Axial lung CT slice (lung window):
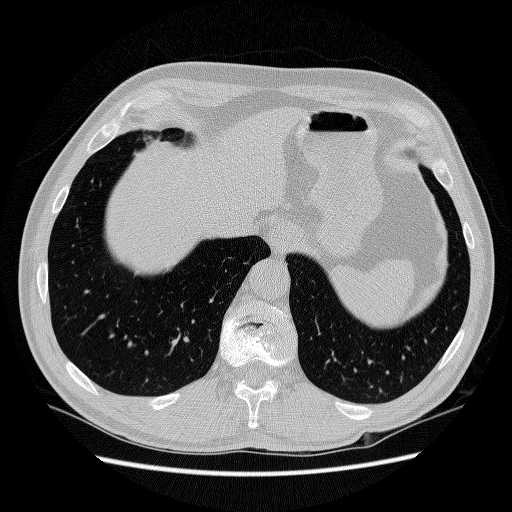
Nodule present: no